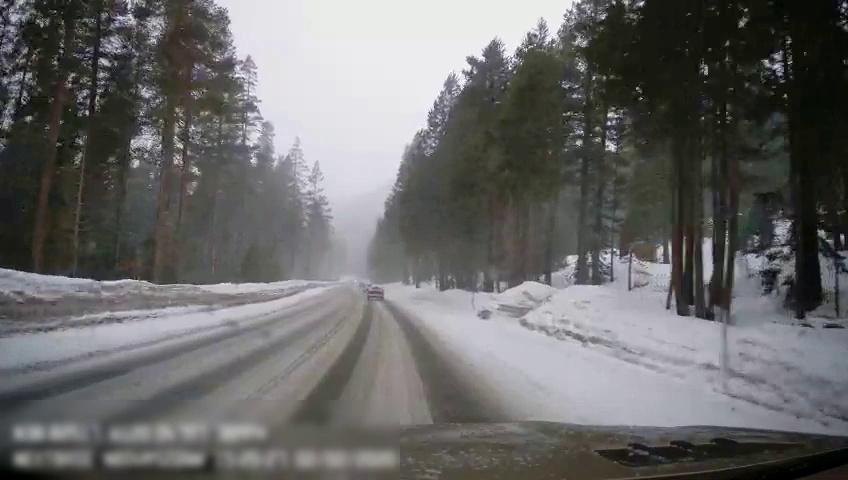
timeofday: Day
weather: Snowy
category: Drivable Space
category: Vehicles | SUV